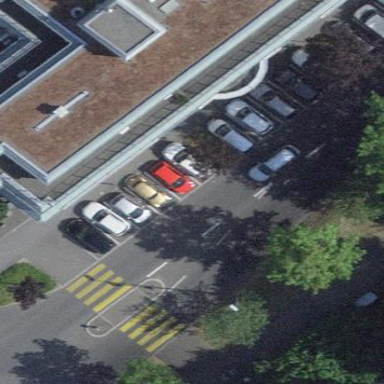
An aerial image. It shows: Street-side parking area.